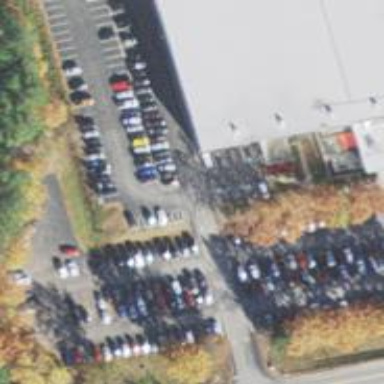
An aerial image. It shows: Parking space is available.